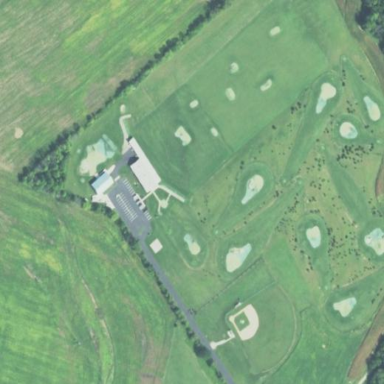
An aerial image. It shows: Golf course.